Question: I have a Java project that essentially is made up of three main parts:
1. A web server application using the Google App Engine -> war ( fs_primeranks_server )
2. A client application for the desktop -> JAR (fs_proxy)
3. An Android app that connects to the web server. (fs_replay)
4. A bonus module containing common jar class library containing the common data object representation. (fs_data)
I started out with creating the project in InteliJ IDEA. I got to the current point and then made the change to maven. However, making the change the server component is no longer running. It compiles, but throws a exception. As previously with the InteliJ IDEA project files everything was running fine I am quite sure my problems are with how my maven files are set up. Nevertheless, after hours of research and looking I'm still unable to correct it. So any ideas?
<URL>.
<URL> (the warning starts like:
java.lang.ClassNotFoundException: net.primeranks.fs_server.GuiceConfigFsPrimeranksServer)
Image of the file structure after build. Jar files and class files seem okay.

Thanks!
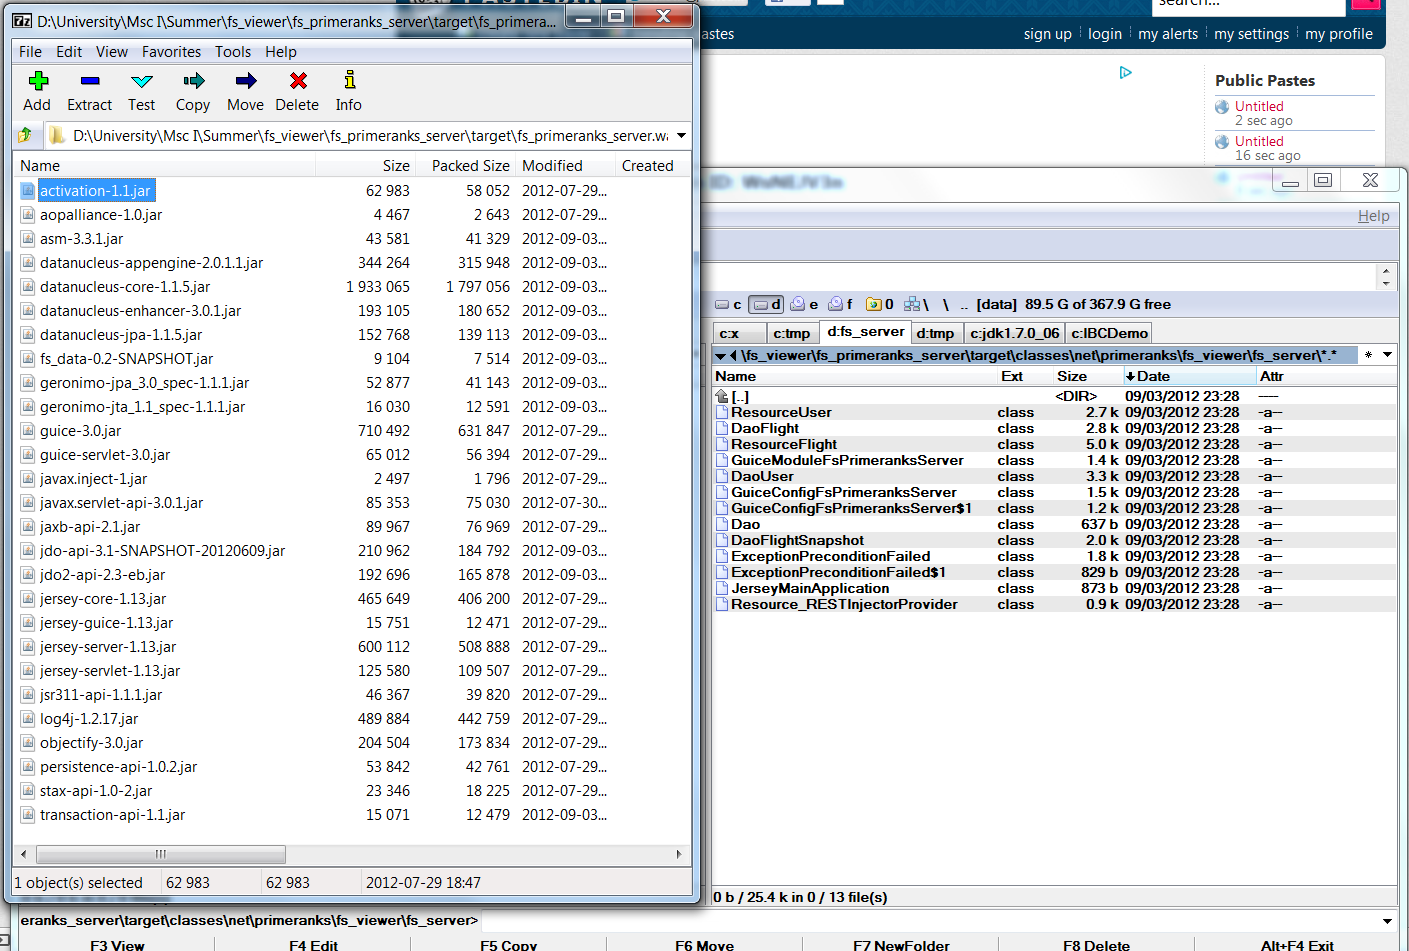
Answer: Okay, bad web configuration file. The path for the startup class was wrong, hence the class not found exception. :(